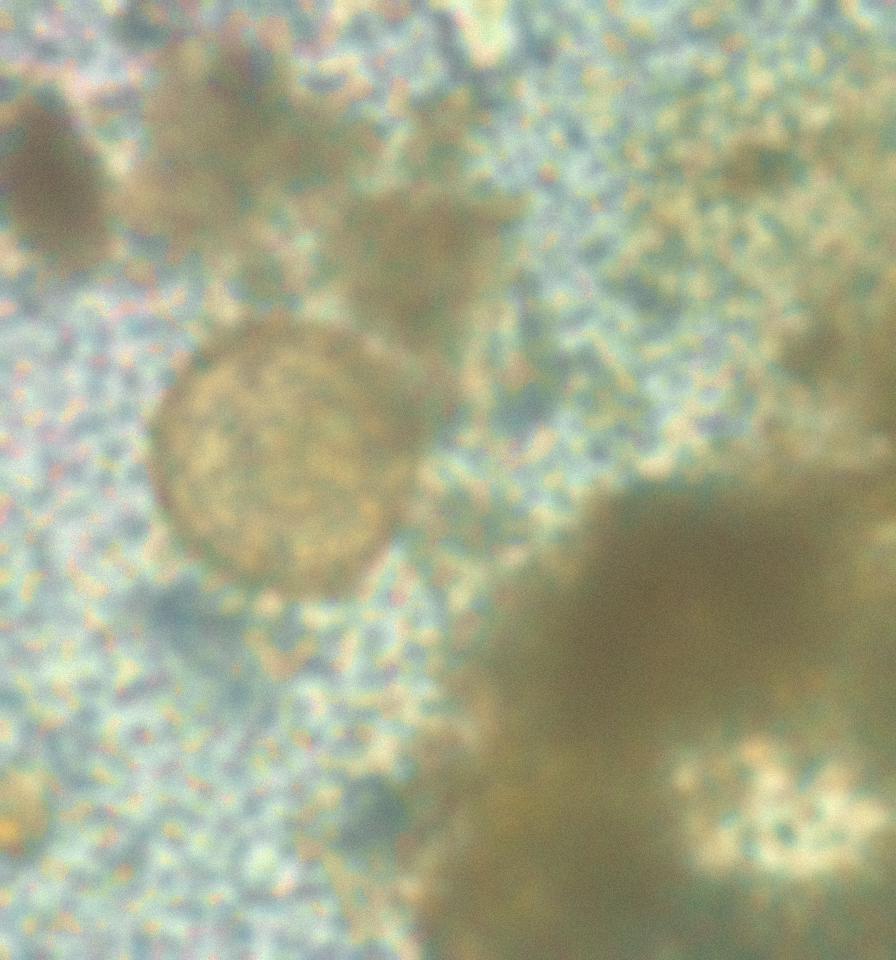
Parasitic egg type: Hymenolepis diminuta